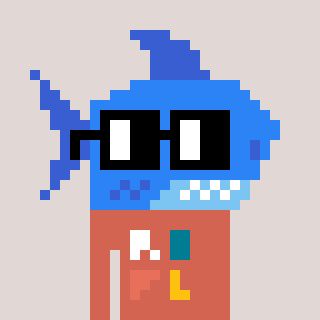
a pixel art character with square black glasses, a shark-shaped head and a peachy-colored body on a warm background